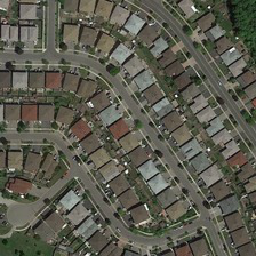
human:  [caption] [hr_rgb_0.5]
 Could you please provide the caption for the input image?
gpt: houses with gardens are built side by side along the curved streets.

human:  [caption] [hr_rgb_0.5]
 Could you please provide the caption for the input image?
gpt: this residential area is separated as rows of houses by three curved roads .

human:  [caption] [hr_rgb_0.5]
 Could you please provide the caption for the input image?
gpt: Houses with gardens were built side by side along a winding road.

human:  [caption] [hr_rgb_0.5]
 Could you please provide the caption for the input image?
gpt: The garden house is lined up along the curved road.

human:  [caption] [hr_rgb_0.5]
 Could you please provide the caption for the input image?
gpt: The winding road beside the house